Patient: sex F, age 62
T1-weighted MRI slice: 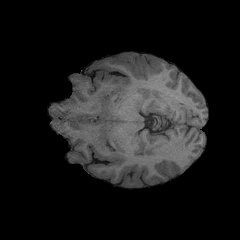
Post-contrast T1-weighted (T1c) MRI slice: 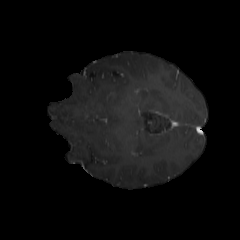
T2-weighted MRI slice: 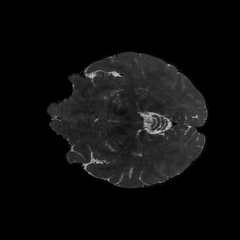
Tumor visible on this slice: no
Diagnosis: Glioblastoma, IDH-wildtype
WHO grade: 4